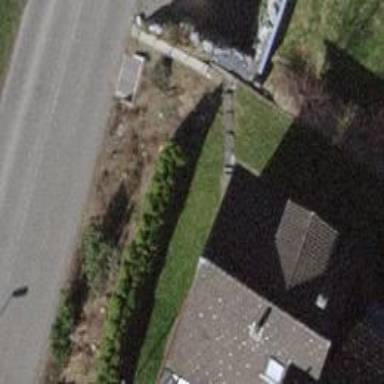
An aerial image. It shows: Hedge barrier.